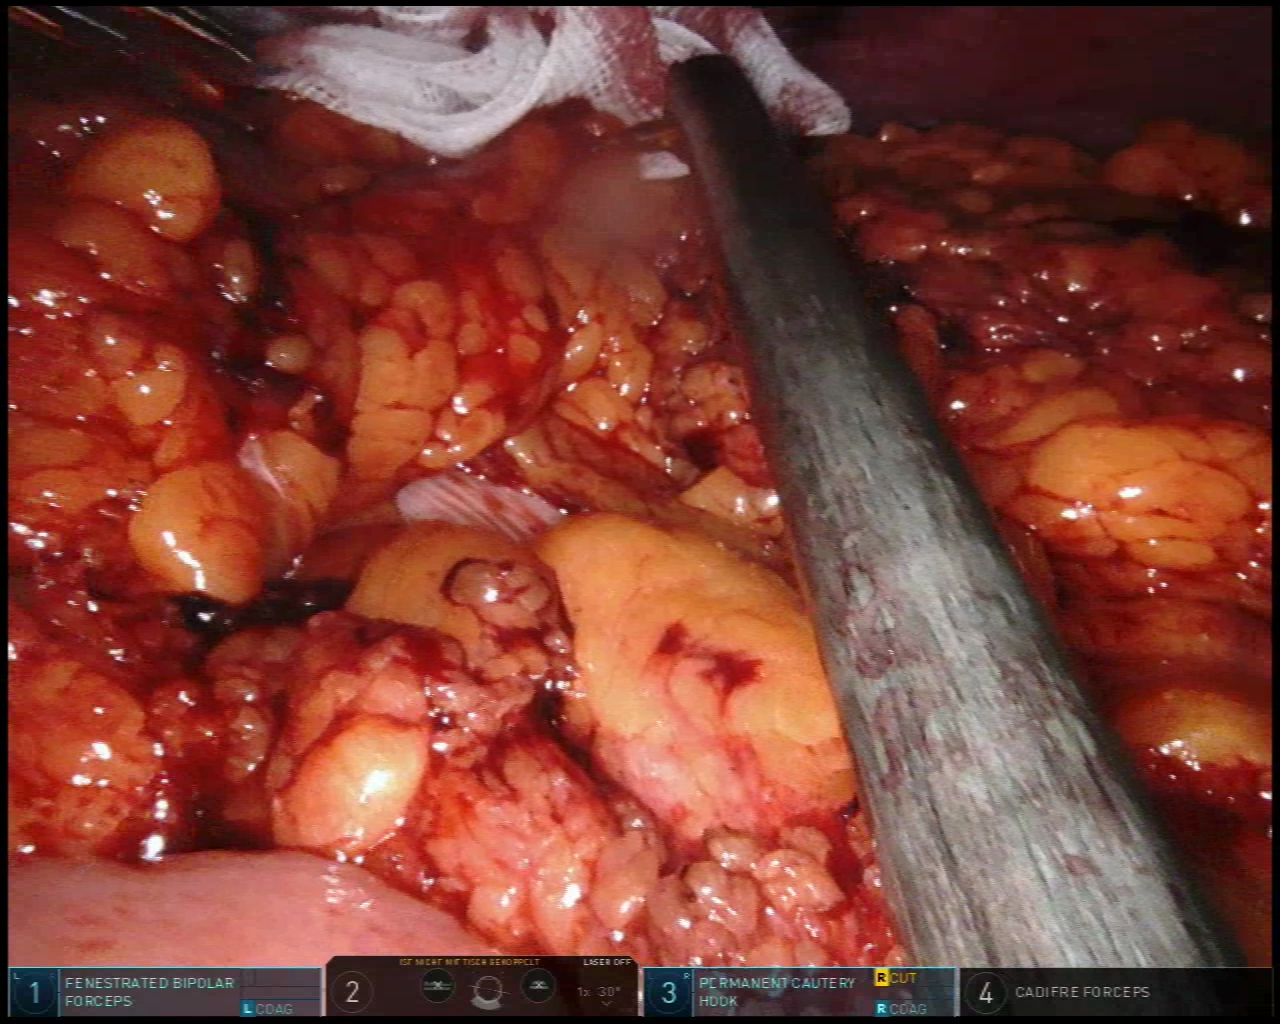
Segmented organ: stomach
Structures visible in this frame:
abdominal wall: yes
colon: no
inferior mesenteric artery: no
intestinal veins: no
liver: no
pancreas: no
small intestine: yes
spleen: no
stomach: yes
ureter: no
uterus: no
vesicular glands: no